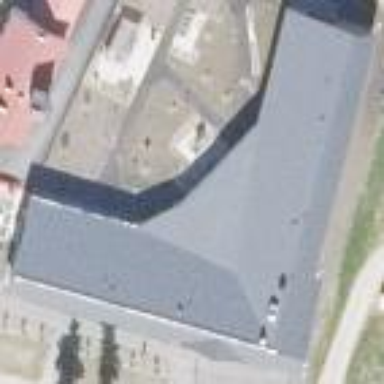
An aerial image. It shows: Public building.